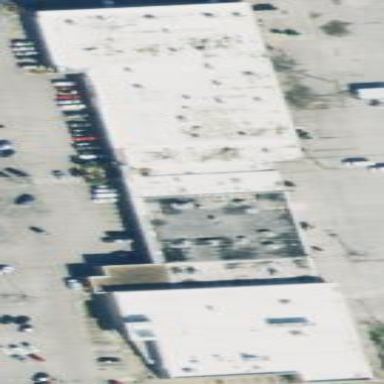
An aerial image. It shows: Retail building.